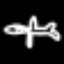
Label: airplane